Aerial crown-view tile of a tropical tree (Barro Colorado Island, Panama), acquired 20250616:
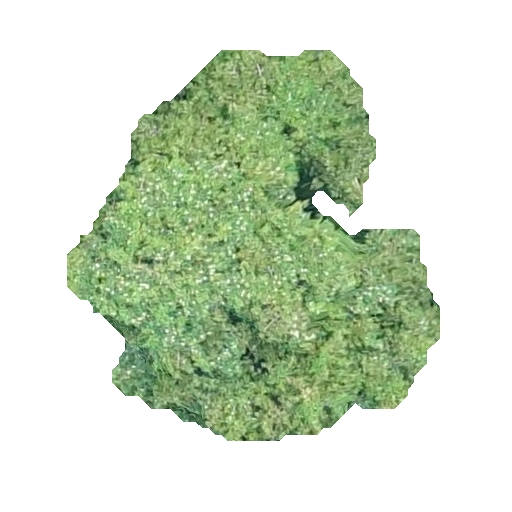
Species: Virola surinamensis
GBIF accepted scientific name: Virola surinamensis
Crown area: 143.842 m²